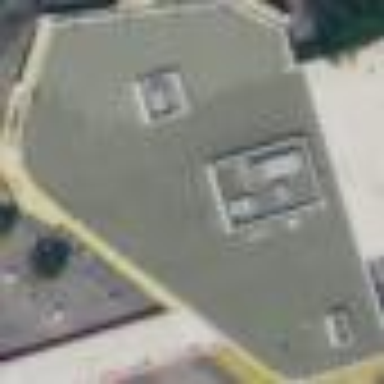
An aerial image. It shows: Building.